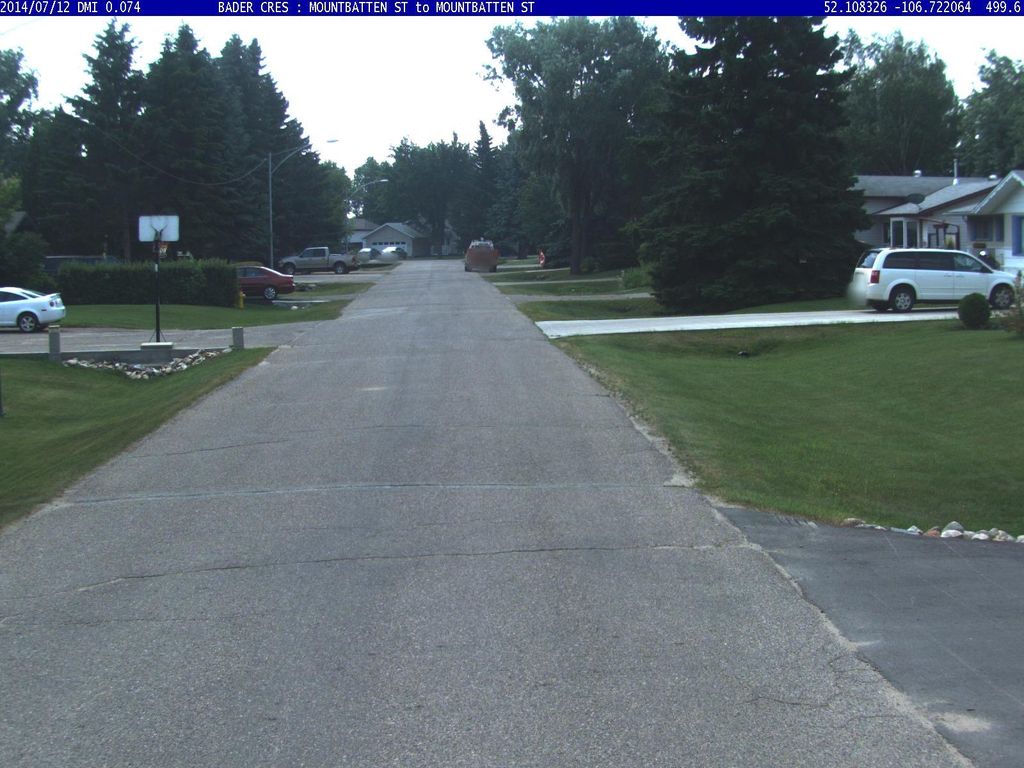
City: saskatoon